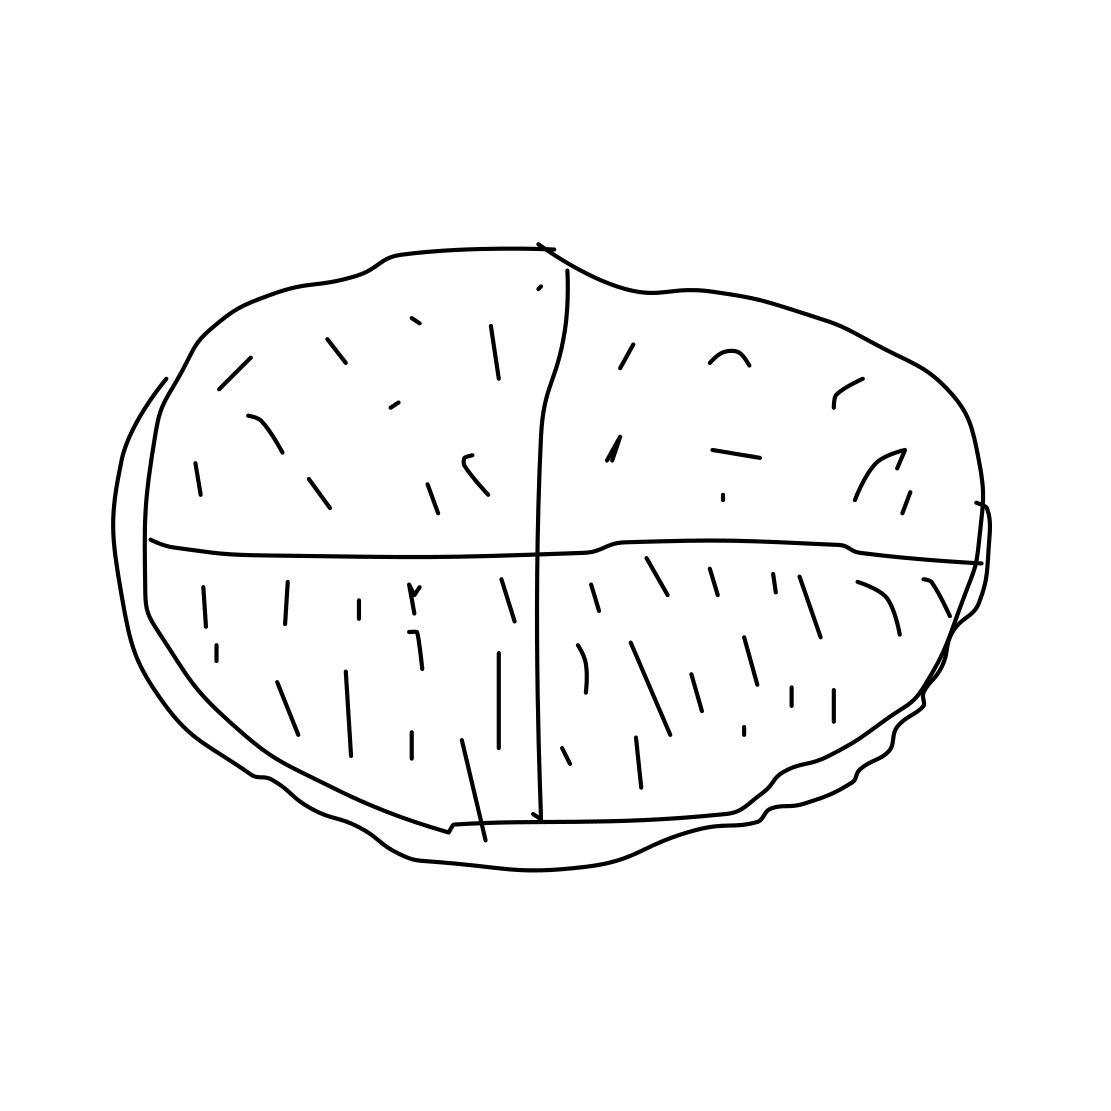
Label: pizza